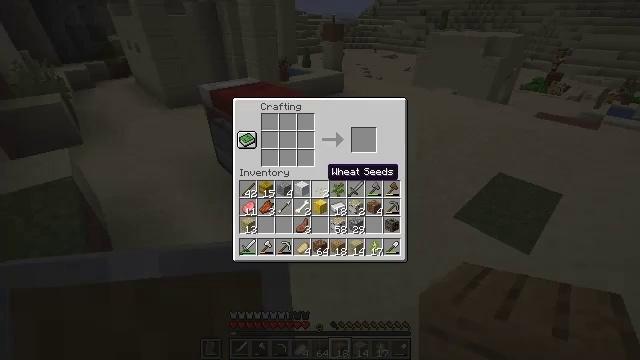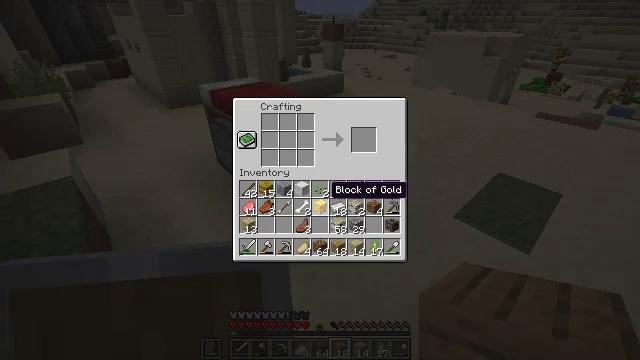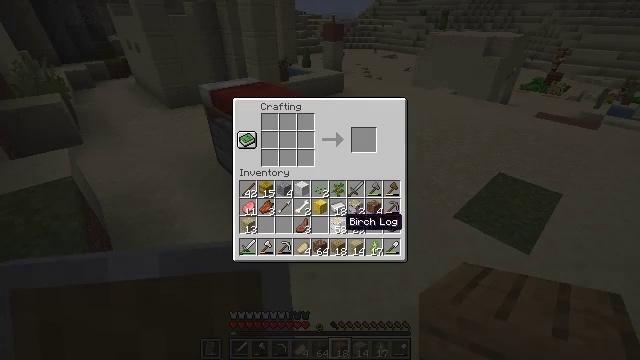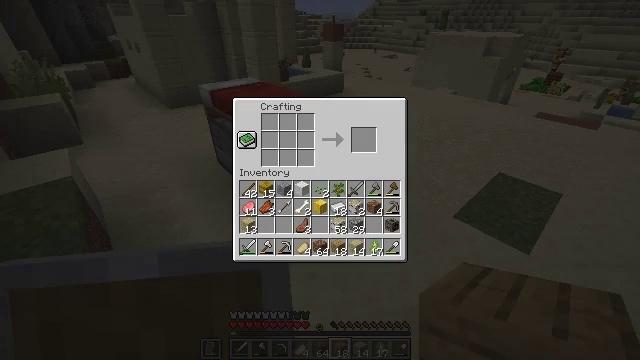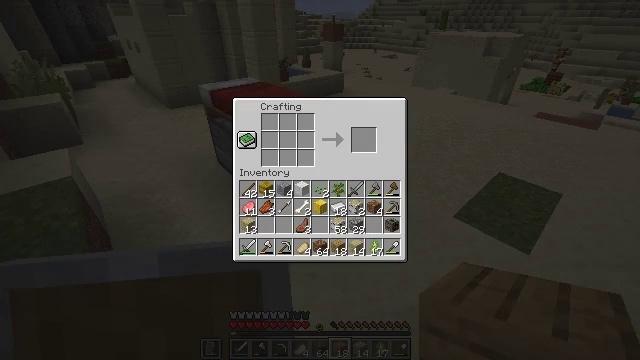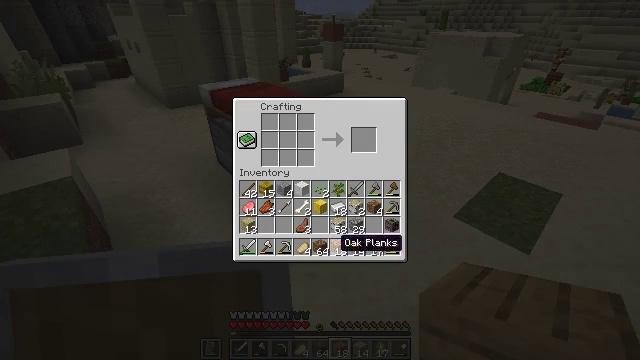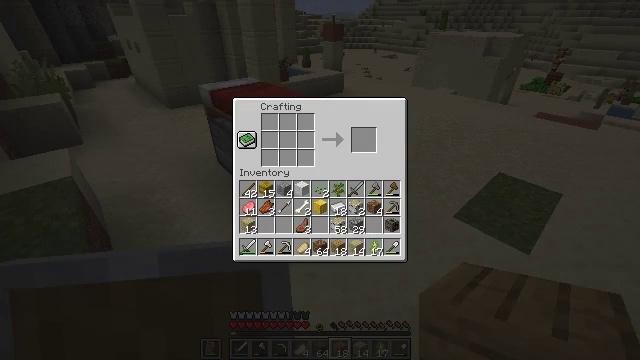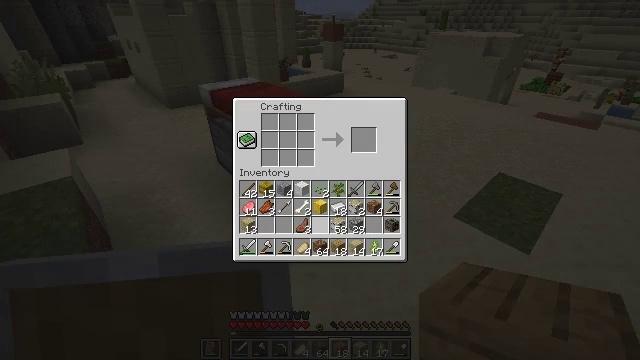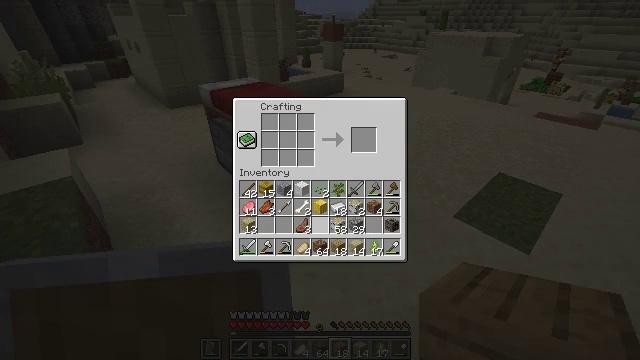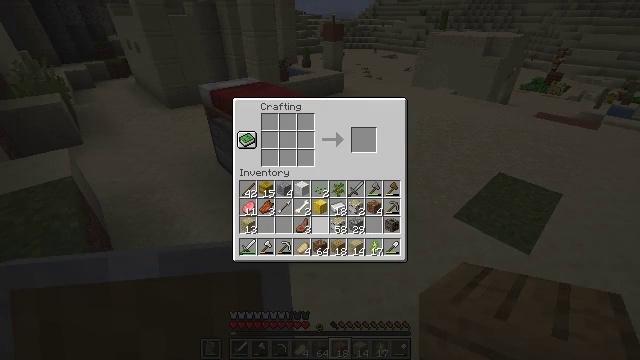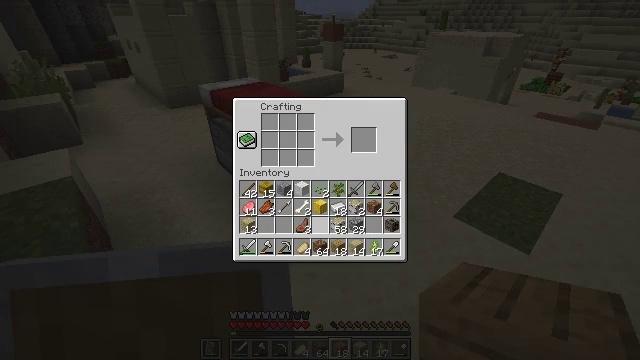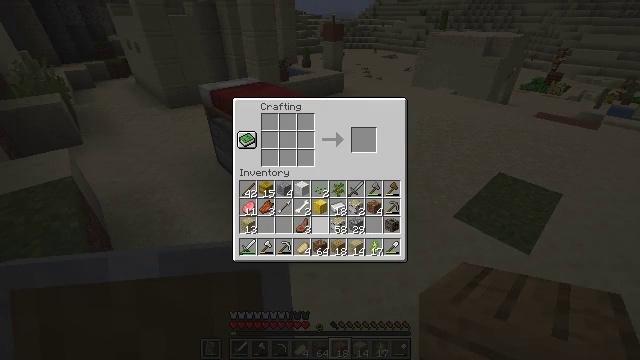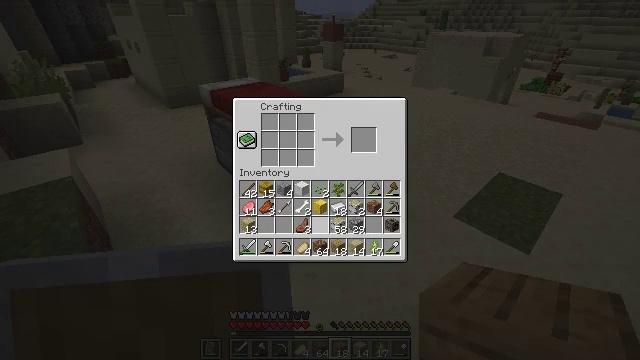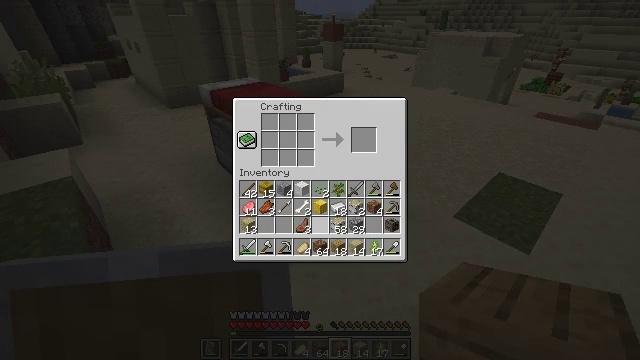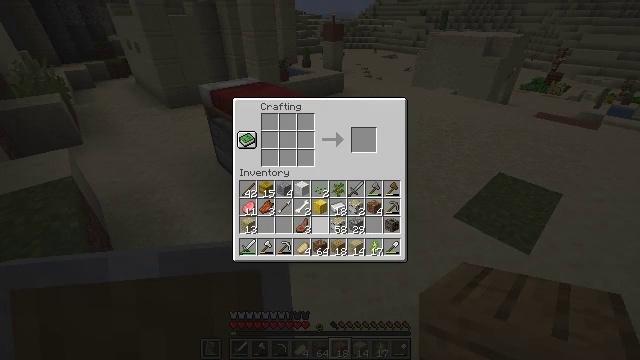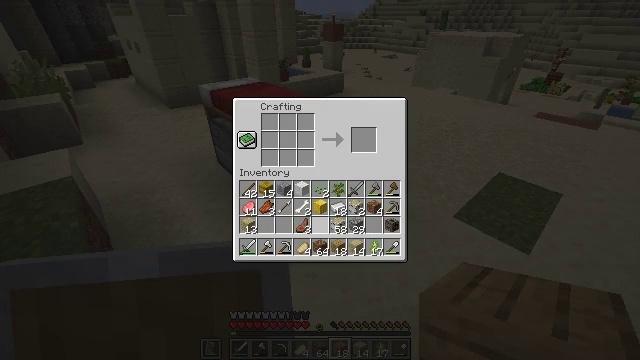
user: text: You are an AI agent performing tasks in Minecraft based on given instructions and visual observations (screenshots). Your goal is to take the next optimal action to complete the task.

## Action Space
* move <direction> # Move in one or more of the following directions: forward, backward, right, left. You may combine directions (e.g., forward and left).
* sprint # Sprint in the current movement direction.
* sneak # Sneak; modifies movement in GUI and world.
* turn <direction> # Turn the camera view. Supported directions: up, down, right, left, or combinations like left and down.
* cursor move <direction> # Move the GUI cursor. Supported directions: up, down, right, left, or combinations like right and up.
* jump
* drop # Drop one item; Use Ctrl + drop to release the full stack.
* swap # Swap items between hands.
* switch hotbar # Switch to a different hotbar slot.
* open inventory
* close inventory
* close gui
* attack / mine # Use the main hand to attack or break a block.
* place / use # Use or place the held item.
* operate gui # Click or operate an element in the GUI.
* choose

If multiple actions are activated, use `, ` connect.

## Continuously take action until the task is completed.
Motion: motion action
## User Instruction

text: Use the crafting table to make a birch door.
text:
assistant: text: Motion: cursor move down
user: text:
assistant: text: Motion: cursor move right and down
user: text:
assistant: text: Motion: cursor move right and down
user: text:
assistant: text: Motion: no_op
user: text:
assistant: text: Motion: cursor move left and up
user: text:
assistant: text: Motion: cursor move up
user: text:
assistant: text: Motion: cursor move up
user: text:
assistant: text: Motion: no_op
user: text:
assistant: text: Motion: no_op
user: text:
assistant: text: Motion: no_op
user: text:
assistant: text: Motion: no_op
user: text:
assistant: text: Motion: no_op
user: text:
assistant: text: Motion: no_op
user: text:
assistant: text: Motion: no_op
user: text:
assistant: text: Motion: no_op
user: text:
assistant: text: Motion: no_op
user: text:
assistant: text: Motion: no_op
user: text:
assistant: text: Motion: no_op
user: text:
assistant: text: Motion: no_op
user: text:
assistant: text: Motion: no_op
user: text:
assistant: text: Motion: no_op
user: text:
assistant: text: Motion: no_op
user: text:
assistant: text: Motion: no_op
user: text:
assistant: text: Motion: no_op
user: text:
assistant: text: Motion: no_op
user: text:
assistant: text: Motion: no_op
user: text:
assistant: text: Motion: no_op
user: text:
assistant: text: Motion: no_op
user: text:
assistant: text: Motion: no_op
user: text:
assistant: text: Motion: no_op